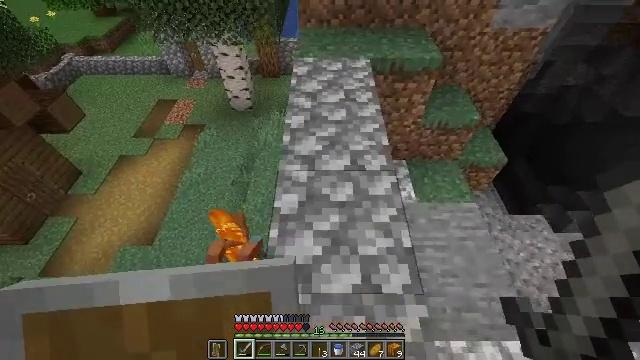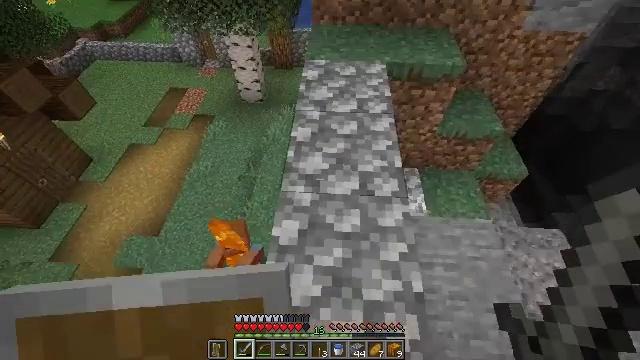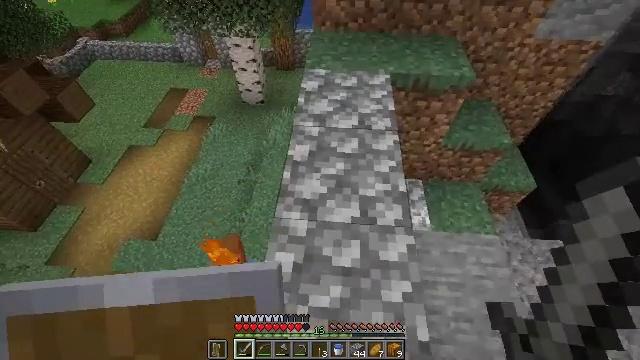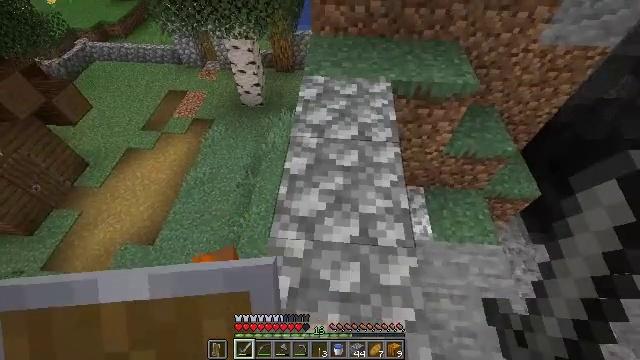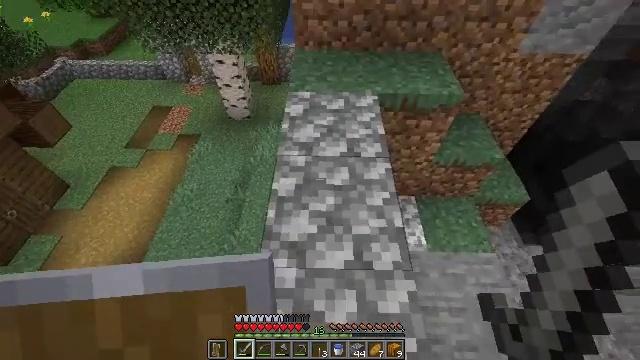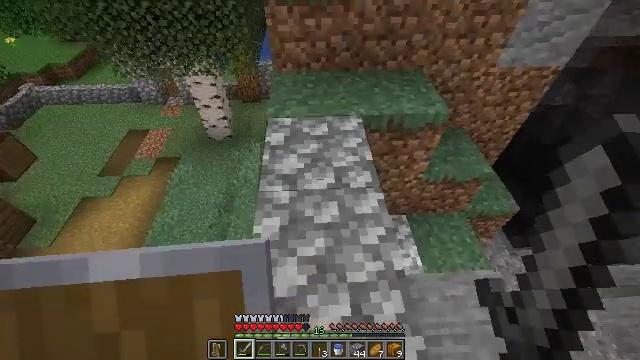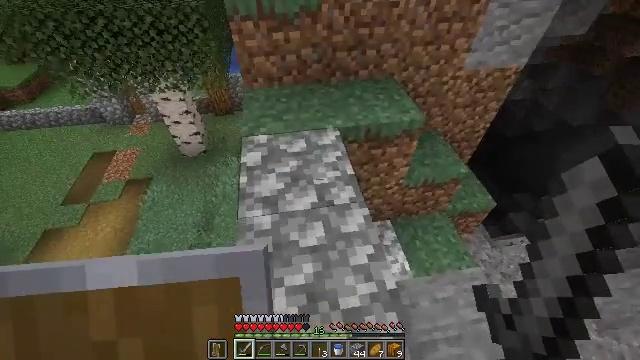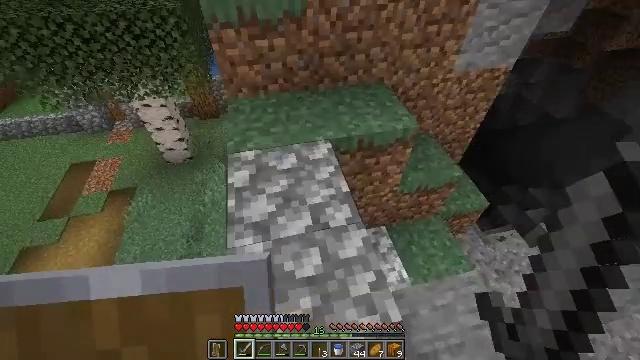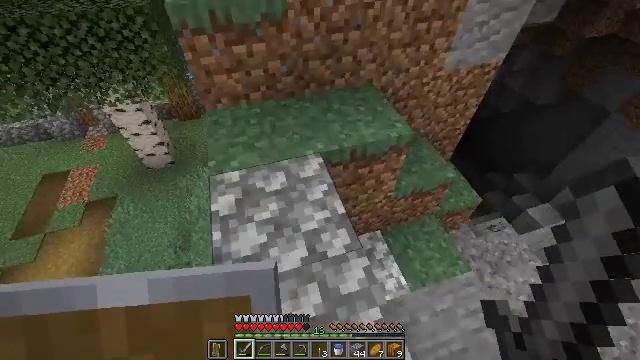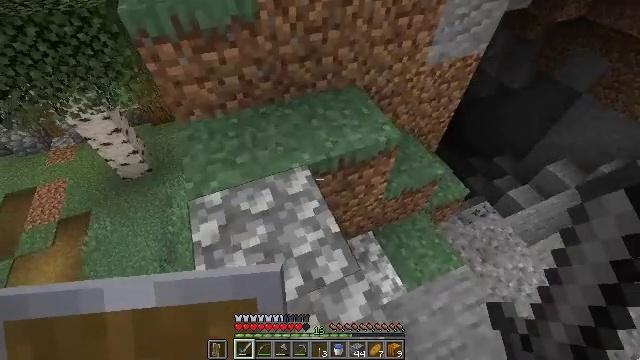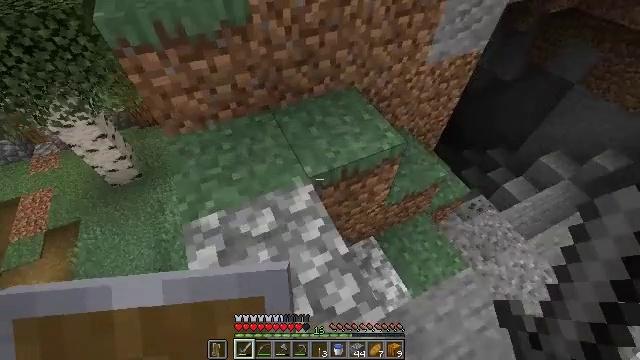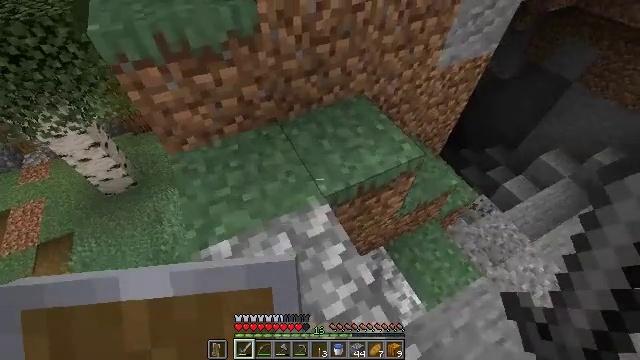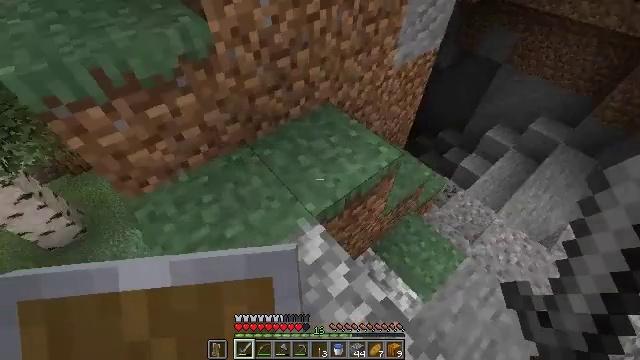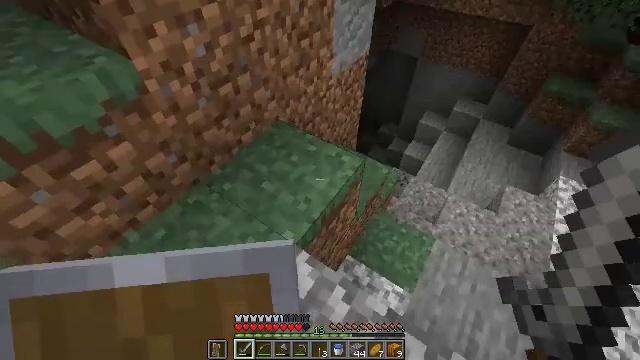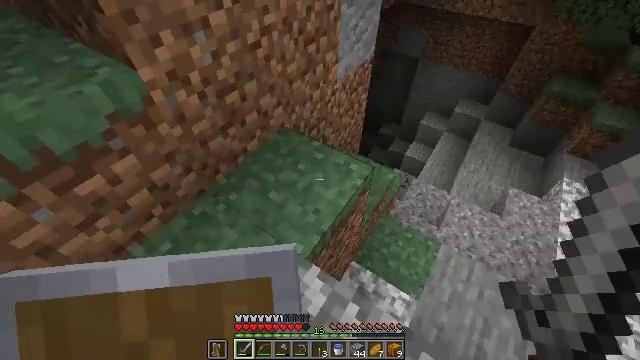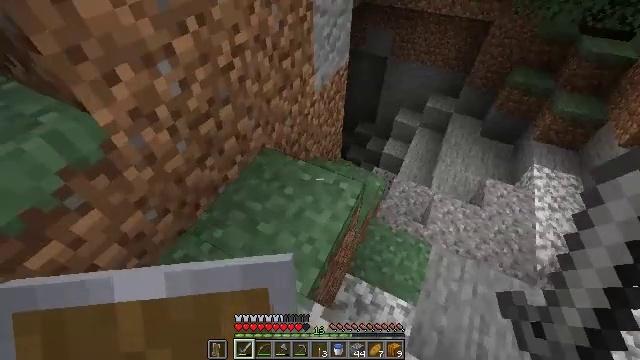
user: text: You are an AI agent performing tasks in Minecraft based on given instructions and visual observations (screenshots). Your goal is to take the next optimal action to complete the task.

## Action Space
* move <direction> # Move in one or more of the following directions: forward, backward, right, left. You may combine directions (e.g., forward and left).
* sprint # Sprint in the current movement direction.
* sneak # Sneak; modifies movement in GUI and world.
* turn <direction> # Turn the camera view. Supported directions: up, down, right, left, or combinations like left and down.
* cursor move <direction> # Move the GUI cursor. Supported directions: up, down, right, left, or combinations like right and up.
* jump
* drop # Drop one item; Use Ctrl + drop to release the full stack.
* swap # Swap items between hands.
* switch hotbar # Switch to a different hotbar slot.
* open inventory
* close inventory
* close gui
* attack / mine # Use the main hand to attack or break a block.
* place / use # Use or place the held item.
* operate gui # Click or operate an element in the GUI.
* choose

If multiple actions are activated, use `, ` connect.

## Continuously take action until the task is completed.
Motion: motion action
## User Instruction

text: Harvest grass block to clear the area.
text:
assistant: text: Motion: move forward, turn left and down
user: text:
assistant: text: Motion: move forward
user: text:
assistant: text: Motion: move forward
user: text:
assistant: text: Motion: move forward, turn right and up
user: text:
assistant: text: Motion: move forward, turn right and up
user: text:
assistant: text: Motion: move forward, turn right and up
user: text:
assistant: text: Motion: move forward, turn right
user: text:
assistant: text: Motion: move forward, turn right and down
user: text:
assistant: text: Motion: move forward, turn right and down
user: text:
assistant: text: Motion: move forward and move left, turn right and down
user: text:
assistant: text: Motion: move forward and move left, turn right
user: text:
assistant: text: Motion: move forward and move left, turn right
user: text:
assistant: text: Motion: move forward and move left, turn right and up
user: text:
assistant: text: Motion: move forward
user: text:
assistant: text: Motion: move forward, turn right
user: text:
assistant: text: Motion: move forward, turn right and down
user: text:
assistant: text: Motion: move forward, turn right and down
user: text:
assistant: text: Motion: turn right and down
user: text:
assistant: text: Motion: turn down
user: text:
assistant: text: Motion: move forward
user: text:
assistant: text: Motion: move forward, turn down
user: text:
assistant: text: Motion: turn down
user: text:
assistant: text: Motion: no_op
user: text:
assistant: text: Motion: attack / mine
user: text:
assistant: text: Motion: attack / mine
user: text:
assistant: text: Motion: attack / mine
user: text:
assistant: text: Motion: attack / mine
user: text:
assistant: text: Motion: attack / mine
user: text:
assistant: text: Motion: attack / mine
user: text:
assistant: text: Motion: attack / mine